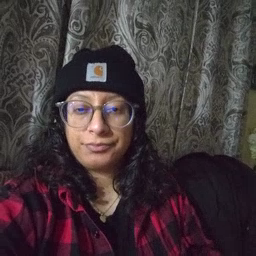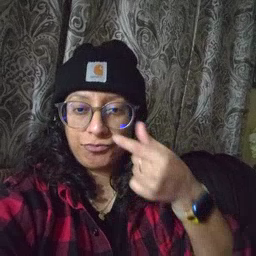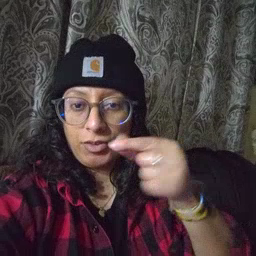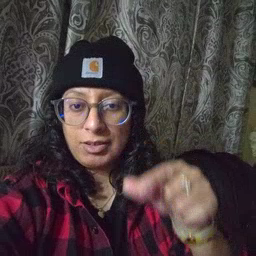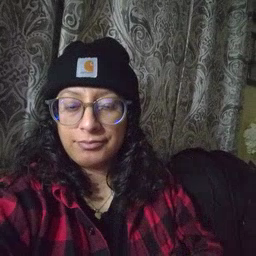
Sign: green